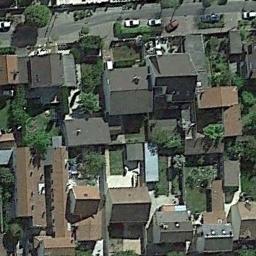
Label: dense_residential